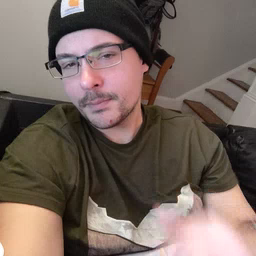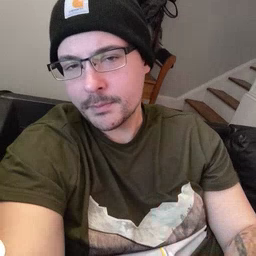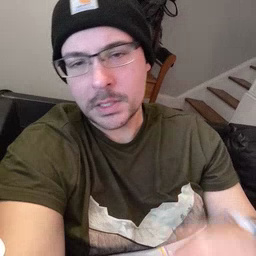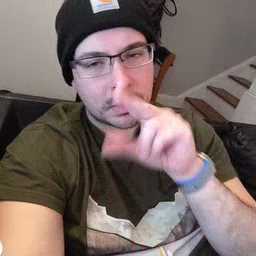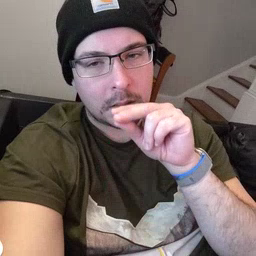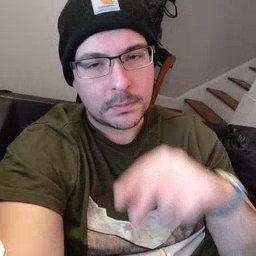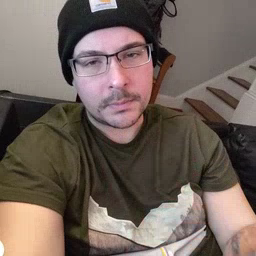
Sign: duck